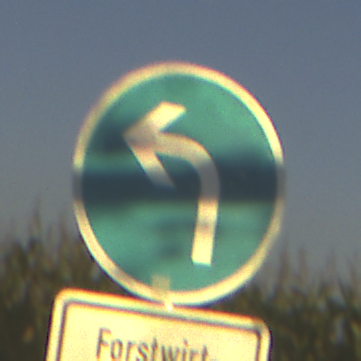
Verkehrszeichen: VorgeschriebeneFahrtrichtungLinks
Zusatzzeichen unten: BesondereFahrzeugeUndTransportgueter7
Umgebung: Outdoor, RoadRail
Tageszeit: SunriseSunset
Wetter: Clear
Licht: Natural
Jahreszeit: NotSpecified
Kontrast: HighContrast